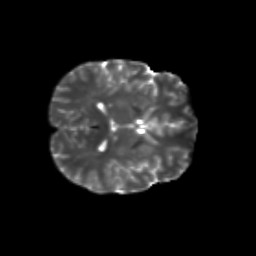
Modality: T2w
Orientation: axial
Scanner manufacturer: siemens
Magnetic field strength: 3 T
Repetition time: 9.2 s
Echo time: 0.084 s